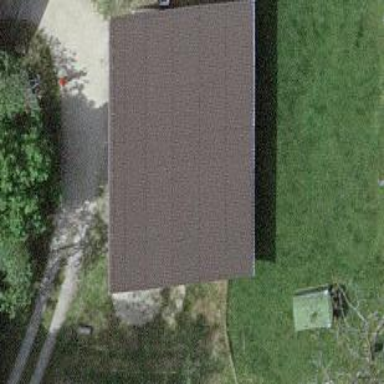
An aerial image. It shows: Garage building.